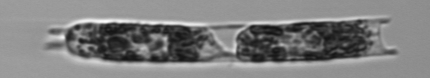
Label: Hemiaulus